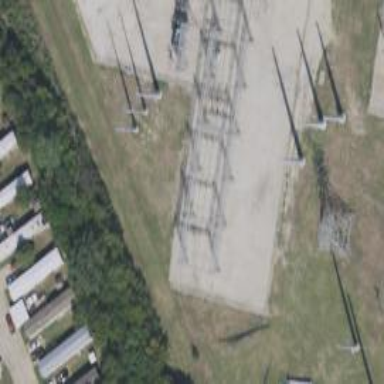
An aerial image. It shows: Switch used for power control.